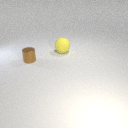
large yellow rubber sphere to the right of small brown metal cylinder